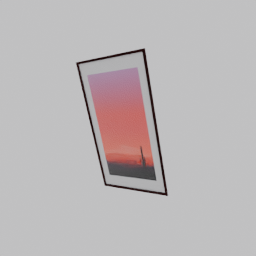
Label: decoration